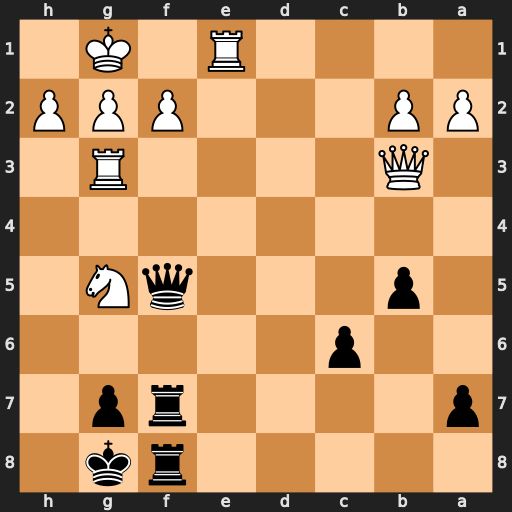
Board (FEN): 5rk1/p4rp1/2p5/1p3qN1/8/1Q4R1/PP3PPP/4R1K1
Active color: b
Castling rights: -
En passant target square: -
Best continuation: Qxf2+ Kh1 Qxe1#